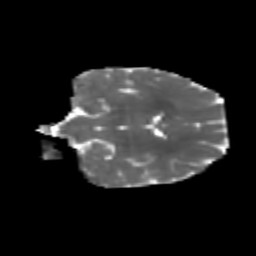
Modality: MD
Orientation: coronal
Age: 7
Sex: female
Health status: healthy